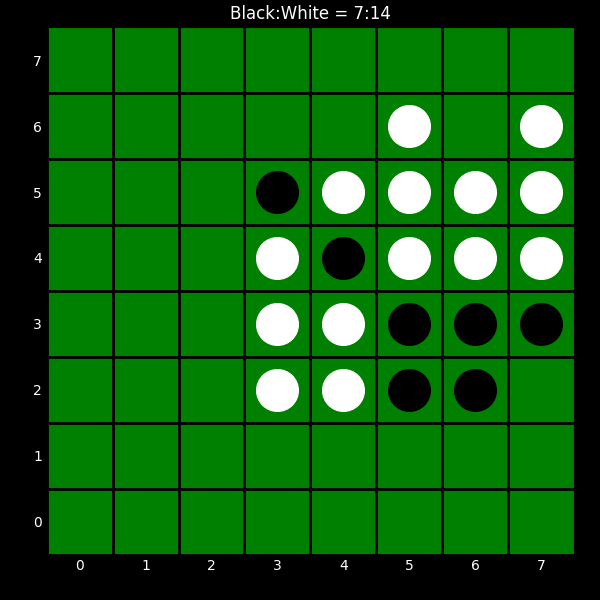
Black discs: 7
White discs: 14